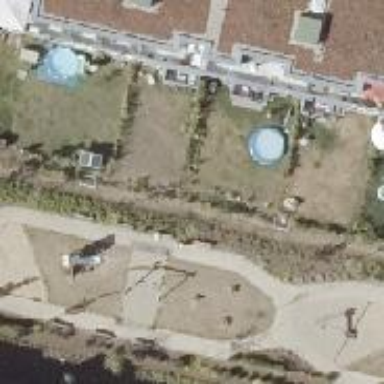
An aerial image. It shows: Playground area for leisure land.